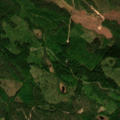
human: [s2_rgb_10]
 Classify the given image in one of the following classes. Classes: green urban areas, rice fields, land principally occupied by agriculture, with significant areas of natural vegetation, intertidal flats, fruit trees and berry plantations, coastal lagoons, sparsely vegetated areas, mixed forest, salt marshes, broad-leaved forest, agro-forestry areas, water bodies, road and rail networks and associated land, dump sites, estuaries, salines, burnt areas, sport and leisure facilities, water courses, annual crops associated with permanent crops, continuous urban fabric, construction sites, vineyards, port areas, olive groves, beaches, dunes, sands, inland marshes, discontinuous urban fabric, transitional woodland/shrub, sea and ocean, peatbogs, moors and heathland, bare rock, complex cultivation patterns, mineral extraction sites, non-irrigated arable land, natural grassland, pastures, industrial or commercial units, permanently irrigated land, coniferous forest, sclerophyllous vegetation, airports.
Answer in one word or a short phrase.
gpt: coniferous forest, mixed forest, transitional woodland/shrub